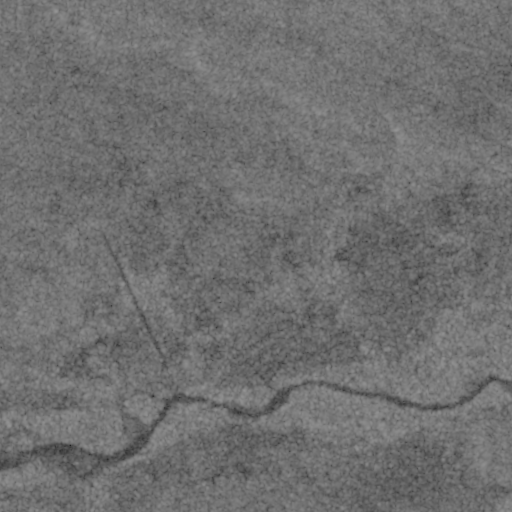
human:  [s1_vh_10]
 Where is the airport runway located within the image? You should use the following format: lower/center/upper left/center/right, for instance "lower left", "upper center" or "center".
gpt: The airport runway is located in the lower left of the image.
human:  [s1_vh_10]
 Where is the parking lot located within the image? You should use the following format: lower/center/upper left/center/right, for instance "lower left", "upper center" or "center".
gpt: The parking lot is located in the lower center of the image.
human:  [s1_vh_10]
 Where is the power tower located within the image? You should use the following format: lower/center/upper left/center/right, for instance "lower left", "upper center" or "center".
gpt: There is no power tower in the image.

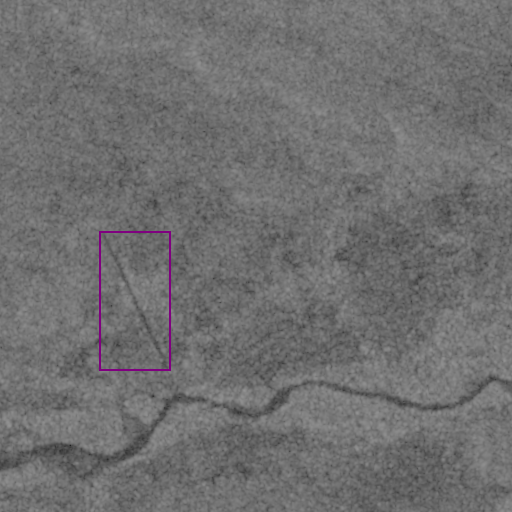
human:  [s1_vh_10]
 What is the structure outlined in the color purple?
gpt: The structure outlined in purple is an airport.
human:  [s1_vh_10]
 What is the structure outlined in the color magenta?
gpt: There is no magenta outline.